Field crop: maize
Growth stage: 1
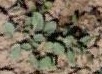
Species: convolvulus